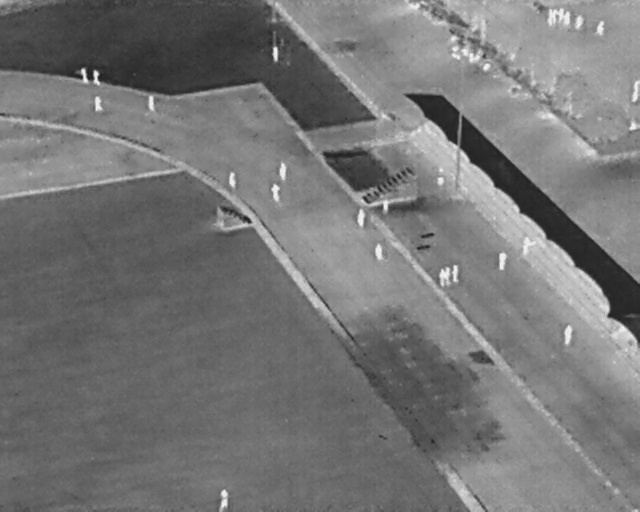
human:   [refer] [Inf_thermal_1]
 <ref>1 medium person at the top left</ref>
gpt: <box>[[11, 13, 14, 15, 2]]</box>

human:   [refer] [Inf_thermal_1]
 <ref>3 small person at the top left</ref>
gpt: <box>[[13, 14, 16, 16, 2], [22, 19, 24, 20, 2], [14, 19, 16, 21, 2]]</box>

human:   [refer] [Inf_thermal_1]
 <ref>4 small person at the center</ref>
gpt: <box>[[42, 32, 45, 34, 2], [67, 53, 70, 54, 2], [67, 33, 70, 35, 2], [59, 39, 61, 40, 2]]</box>

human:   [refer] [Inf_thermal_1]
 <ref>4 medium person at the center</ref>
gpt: <box>[[41, 36, 44, 38, 2], [34, 34, 37, 36, 2], [57, 48, 60, 50, 2], [54, 41, 58, 43, 2]]</box>

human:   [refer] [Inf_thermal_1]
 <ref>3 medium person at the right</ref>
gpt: <box>[[87, 64, 90, 66, 2], [76, 49, 80, 51, 2], [68, 53, 71, 54, 2]]</box>

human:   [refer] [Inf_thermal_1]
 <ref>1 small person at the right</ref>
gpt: <box>[[69, 52, 72, 54, 2]]</box>

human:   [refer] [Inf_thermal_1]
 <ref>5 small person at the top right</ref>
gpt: <box>[[92, 4, 95, 6, 2], [87, 3, 89, 4, 2], [86, 2, 88, 3, 2], [85, 2, 88, 3, 2], [84, 2, 87, 3, 2]]</box>

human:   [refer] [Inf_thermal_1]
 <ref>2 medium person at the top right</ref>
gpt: <box>[[89, 3, 91, 5, 2], [97, 16, 101, 18, 2]]</box>